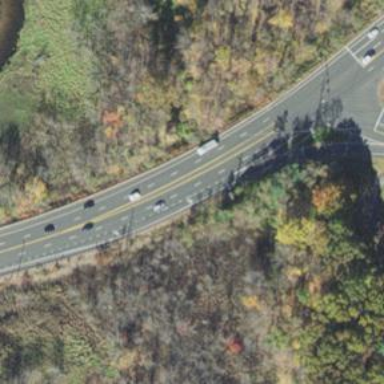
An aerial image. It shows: Trunk highway.